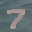
Label: 7